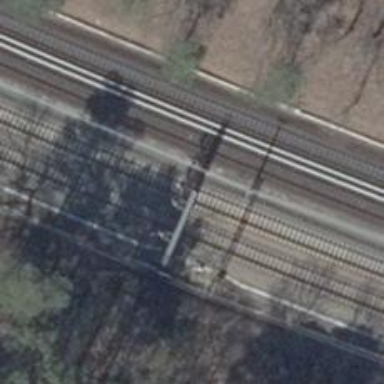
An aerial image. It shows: Railway signal.